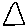
Label: triangle